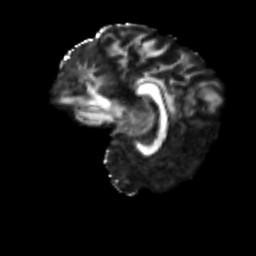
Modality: FA
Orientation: sagittal
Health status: ill
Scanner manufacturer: siemens
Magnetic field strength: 3 T
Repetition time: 6.7 s
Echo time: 0.1 s